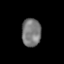
Tissue: lung
Cell type: Others
Senescence score: 0.216
Nuclear area (px): 532
Mean DAPI intensity: 121.652